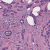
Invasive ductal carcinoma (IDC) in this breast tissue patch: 1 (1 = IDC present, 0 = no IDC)